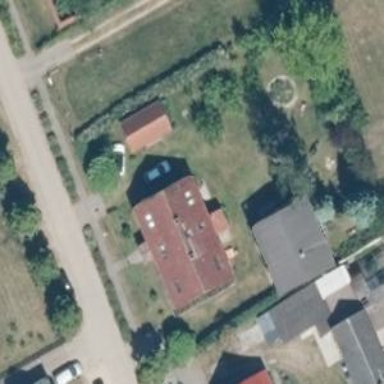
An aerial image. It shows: Detached building.